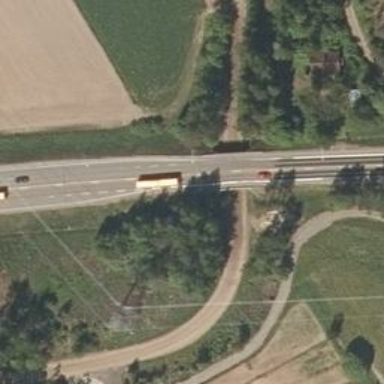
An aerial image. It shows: Asphalt motorway of trunk classification.